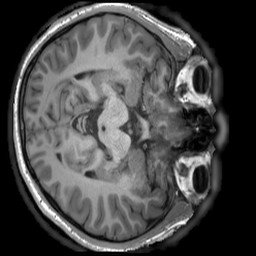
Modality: T1w
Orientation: axial
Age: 29
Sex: male
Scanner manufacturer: siemens
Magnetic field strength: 3 T
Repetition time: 2.3 s
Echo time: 0.00232 s